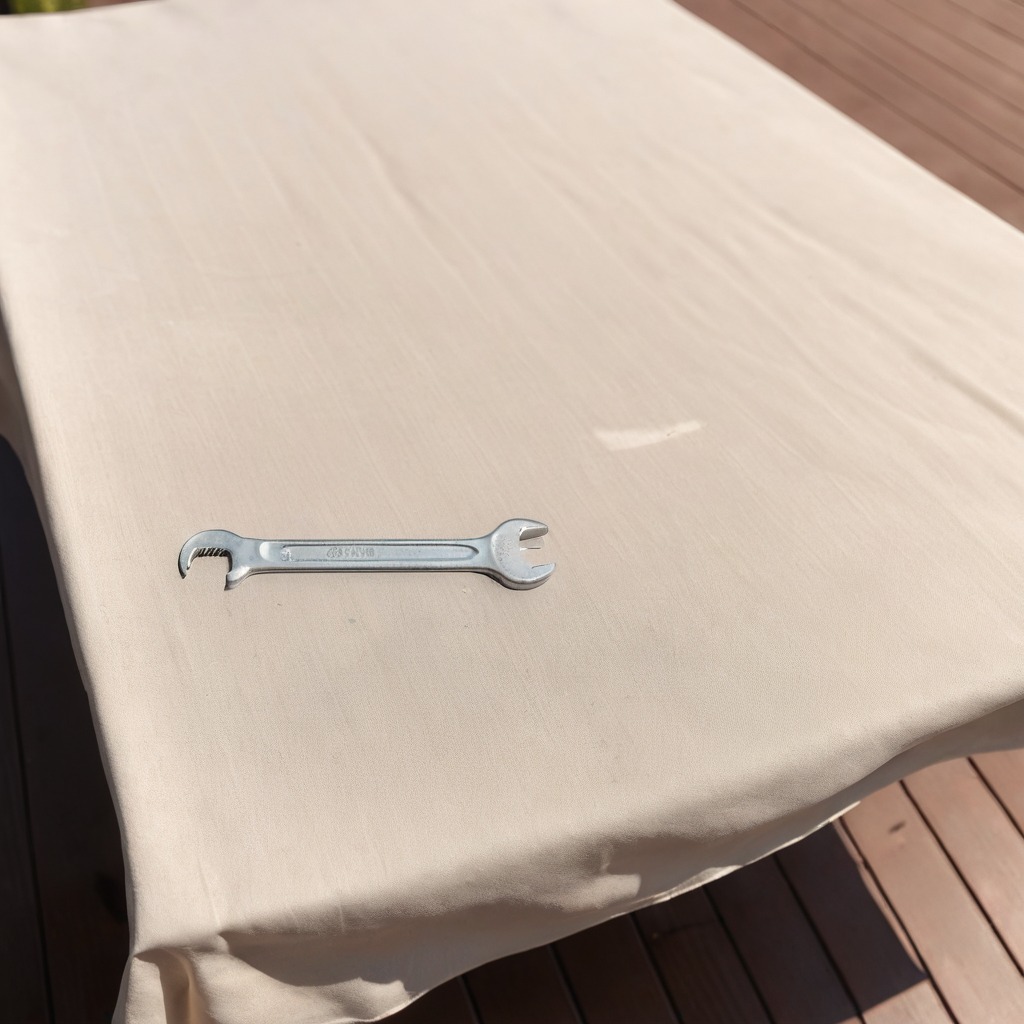
An wrench is lying on a wooden table in an outdoor workshop during daytime bright natural light soft shadows worn but beneath the cloth.